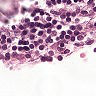
Metastatic tissue present: no